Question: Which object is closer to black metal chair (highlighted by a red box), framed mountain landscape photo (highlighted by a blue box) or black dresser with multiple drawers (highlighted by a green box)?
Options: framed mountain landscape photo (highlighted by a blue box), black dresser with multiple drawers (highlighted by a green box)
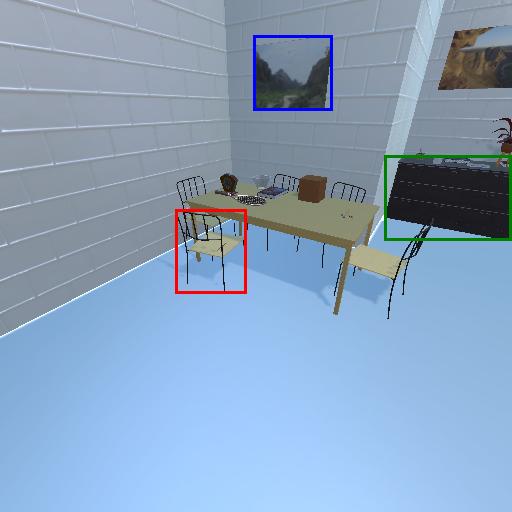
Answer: framed mountain landscape photo (highlighted by a blue box)